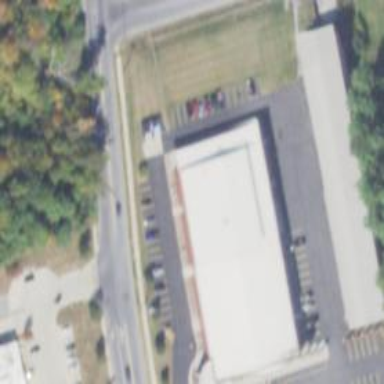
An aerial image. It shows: Building that houses motorcycle shop.